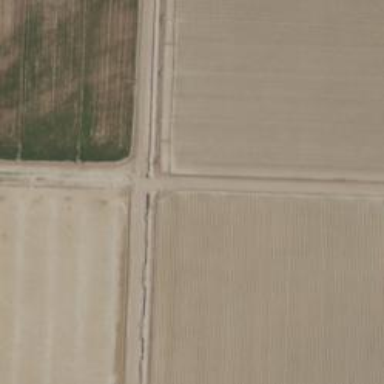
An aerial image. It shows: Irrigation culvert used for service.